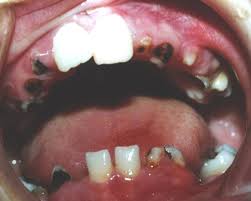
Condition: Caries